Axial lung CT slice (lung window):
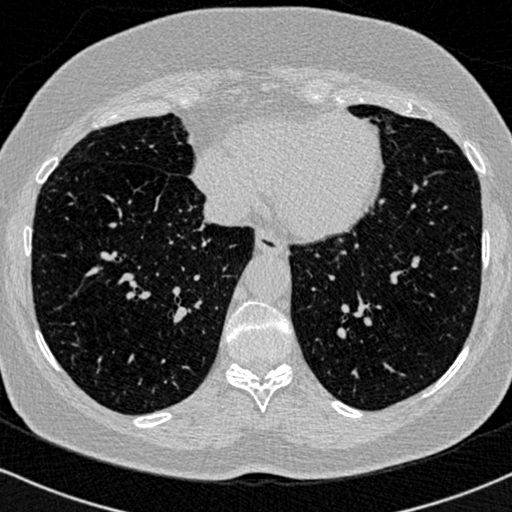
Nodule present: no